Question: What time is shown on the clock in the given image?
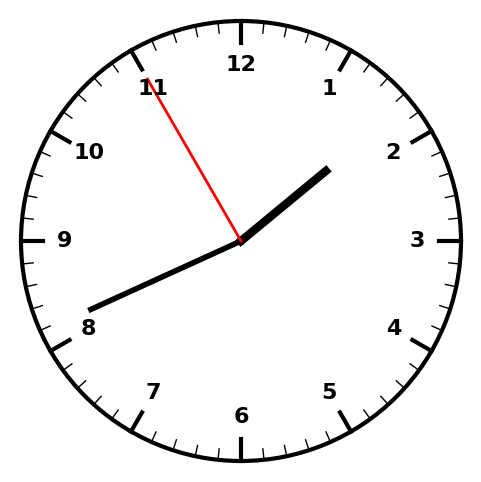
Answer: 01:40:55